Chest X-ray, PA view. Patient: 44 years old, sex M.
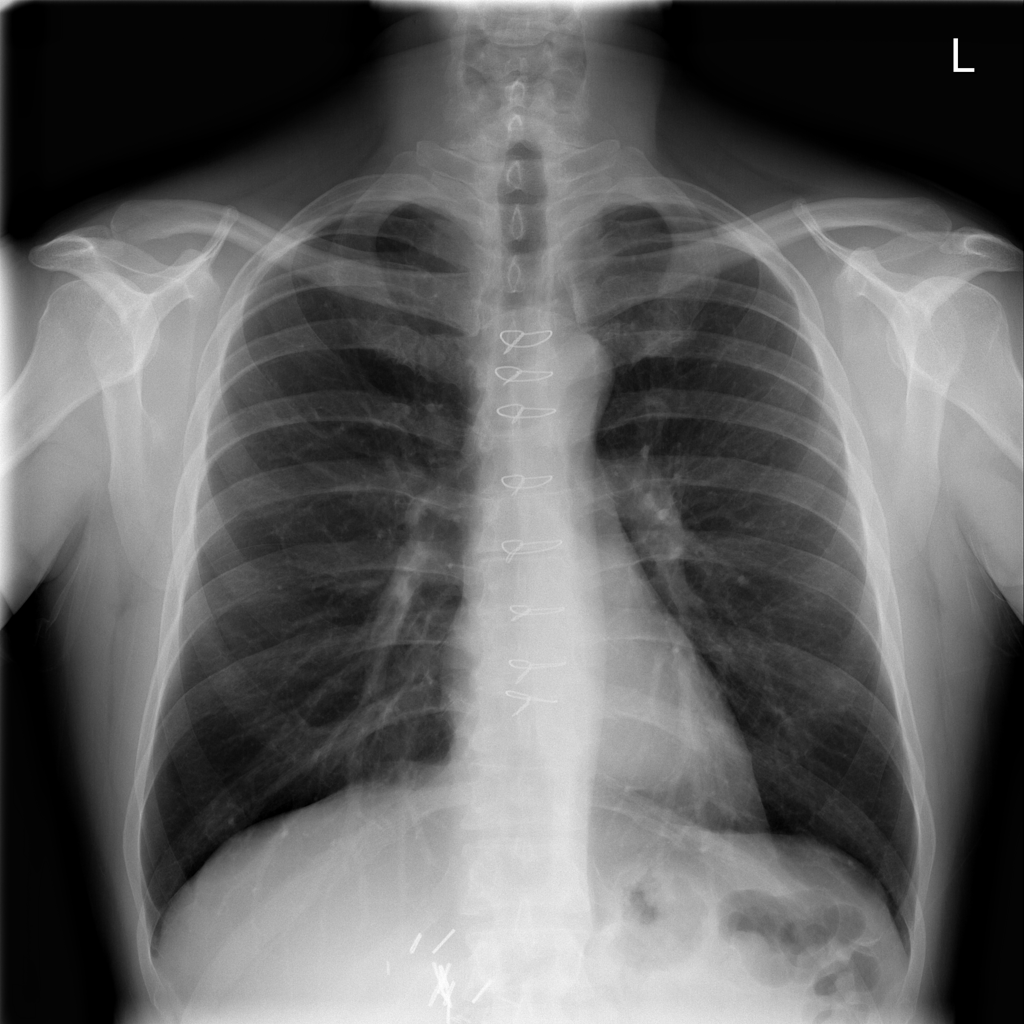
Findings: No Finding